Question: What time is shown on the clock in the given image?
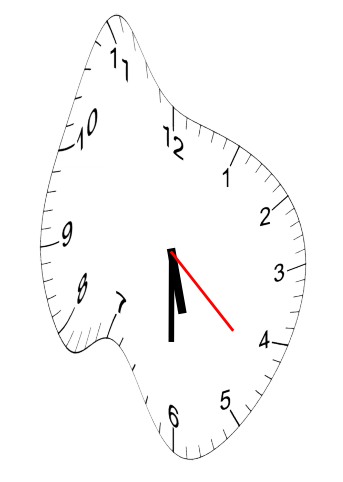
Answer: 05:30:22